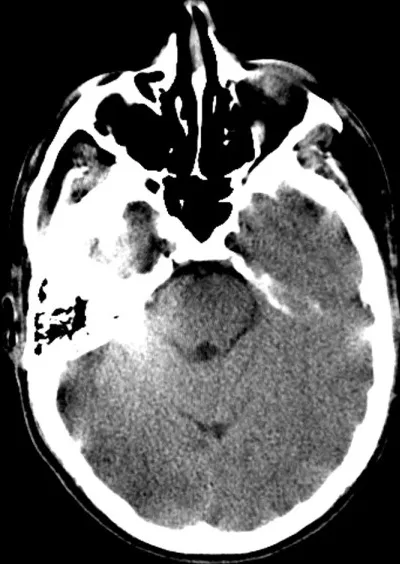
A head CT without contrast demonstrating subtle, ill-defined regions of low attenuation in the bilateral temporo-occipital lobes.
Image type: radiology (ct)